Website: home-depot
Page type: orders-overview
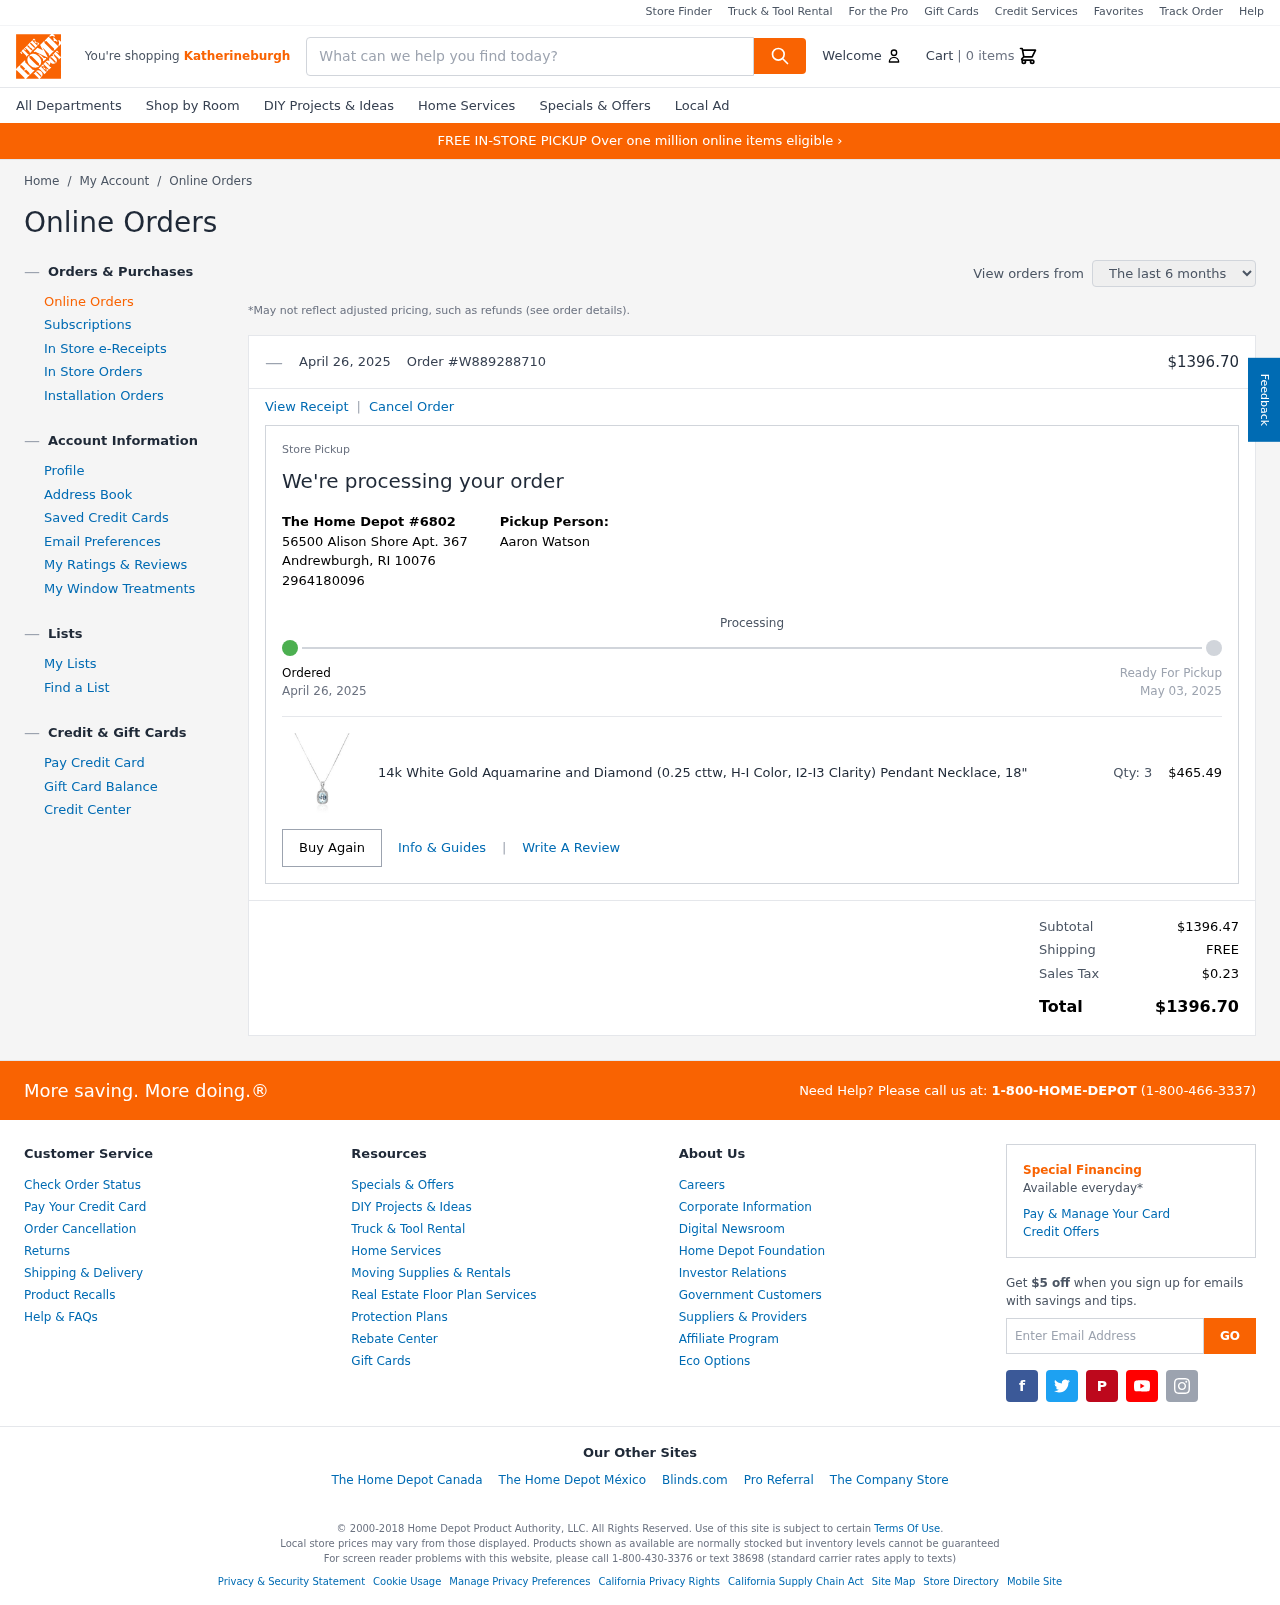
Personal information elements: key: PII_CITY
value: Katherineburgh
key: PII_FULLNAME
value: Aaron Watson
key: PII_LOCATION1_CITY_STATE_ZIP
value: Andrewburgh, RI 10076
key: PII_LOCATION1_STREET
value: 56500 Alison Shore Apt. 367
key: PII_PHONE
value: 2964180096
Product elements: key: PRODUCT1_NAME
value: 14k White Gold Aquamarine and Diamond (0.25 cttw, H-I Color, I2-I3 Clarity) Pendant Necklace, 18"
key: PRODUCT1_PRICE
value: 465.49
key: PRODUCT1_QUANTITY
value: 3
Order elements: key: ORDER_NUM_ITEMS
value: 0
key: ORDER_DATE
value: April 26, 2025
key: ORDER_ID
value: W889288710
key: ORDER_TOTAL
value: $1396.70
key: ORDER_DELIVERY_DATE
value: May 03, 2025
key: ORDER_SUBTOTAL
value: $1396.47
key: ORDER_SHIPPING_COST
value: FREE
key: ORDER_TAX
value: $0.23
Search elements: key: HEADER_SEARCH
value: What can we help you find today?